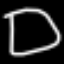
Label: square